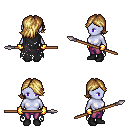
a pixel art fantasy rpg character, female body template, dark elf, purple skin, black tattered cape, magenta pants, blonde swoop hairstyle, gold gloves, black shoes, spear, four views (front, back, left, right), 2x2 character sprite sheet, small pixel art, hard edges, no anti-aliasing